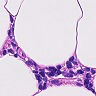
Metastatic tissue present: no